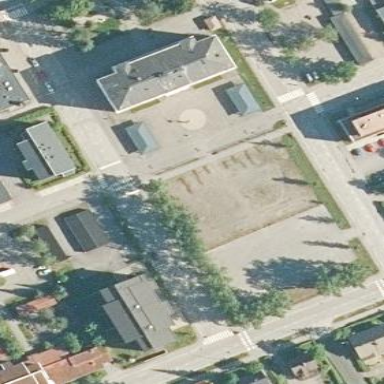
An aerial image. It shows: Paved parking area.